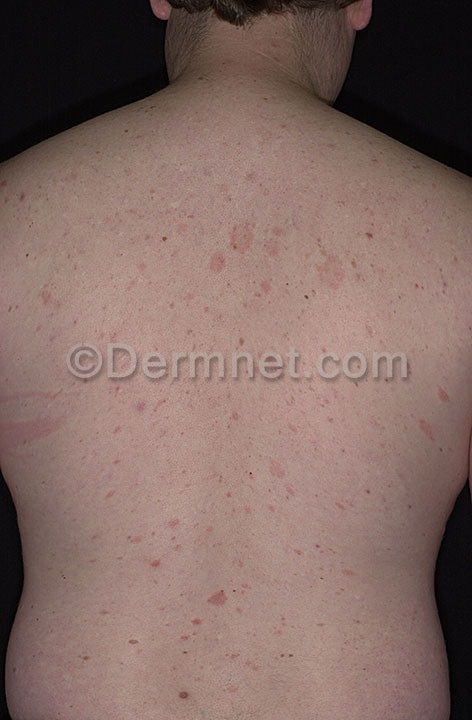
Disease: Psoriasis pictures Lichen Planus and related diseases